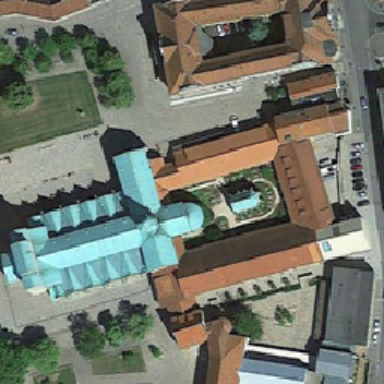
The roof of the church is blue .